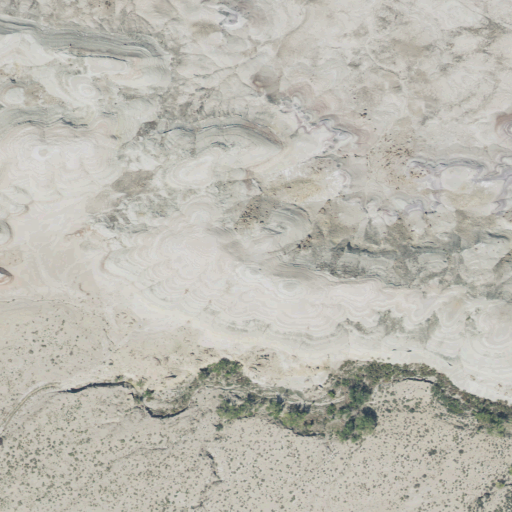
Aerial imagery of mountain in Utah named White Point containing barren land and shrub